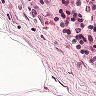
Metastatic tissue present: yes